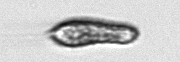
Label: Pseudochattonella_farcimen